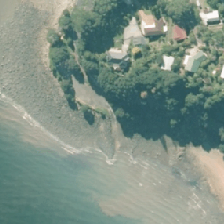
Land cover: urban_build_up